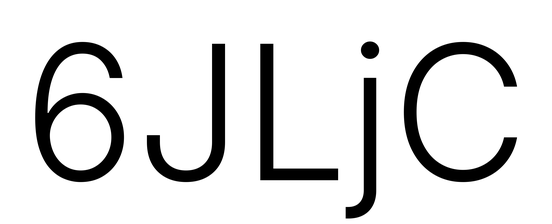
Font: Inter_Light